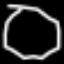
Label: octagon